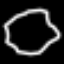
Label: octagon